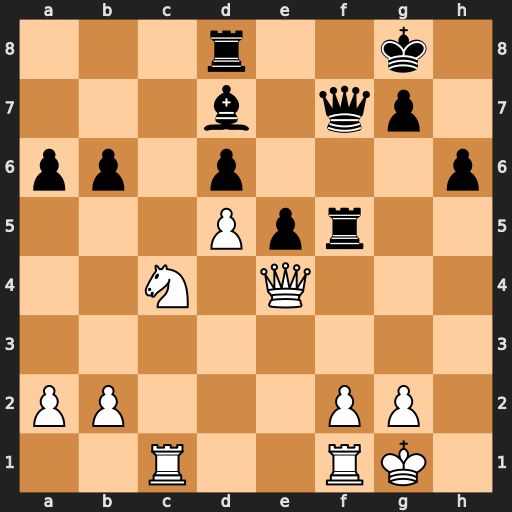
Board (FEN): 3r2k1/3b1qp1/pp1p3p/3Ppr2/2N1Q3/8/PP3PP1/2R2RK1
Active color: w
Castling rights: -
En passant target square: -
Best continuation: Nxd6 Qf6 Nxf5